Field crop: maize
Growth stage: 2
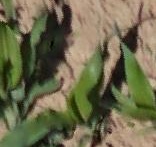
Species: maize